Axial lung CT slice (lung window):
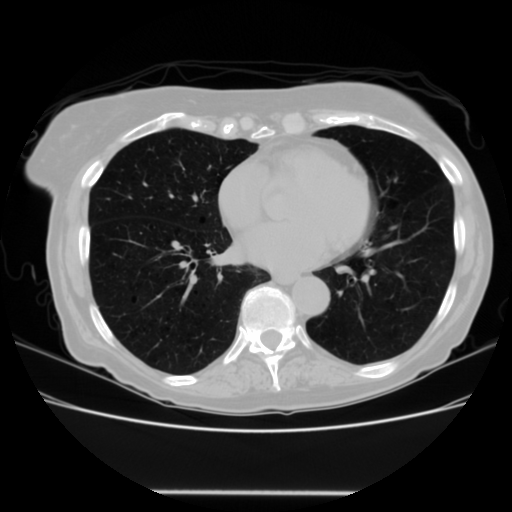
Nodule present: no